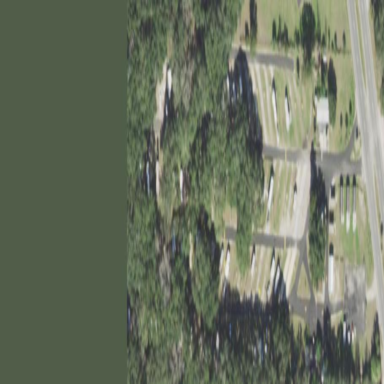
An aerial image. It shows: Residential area known as trailer park.